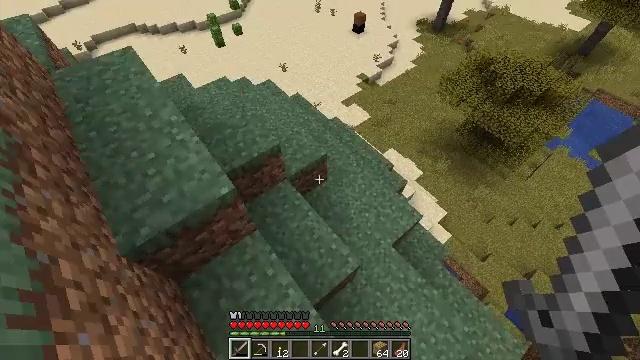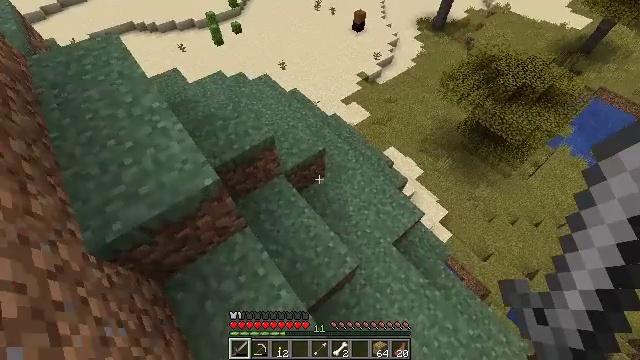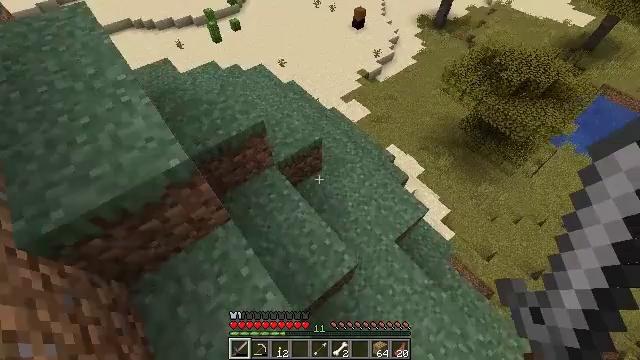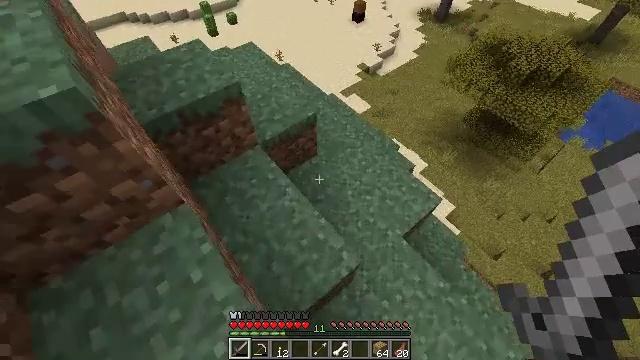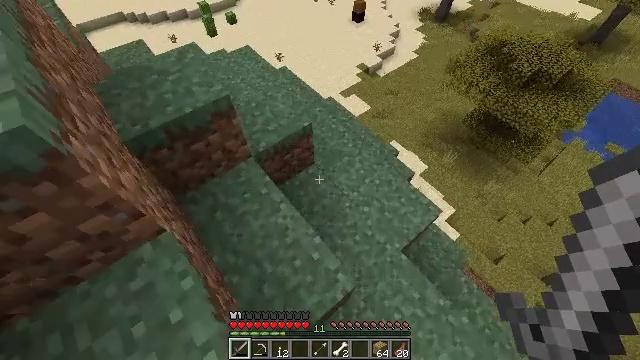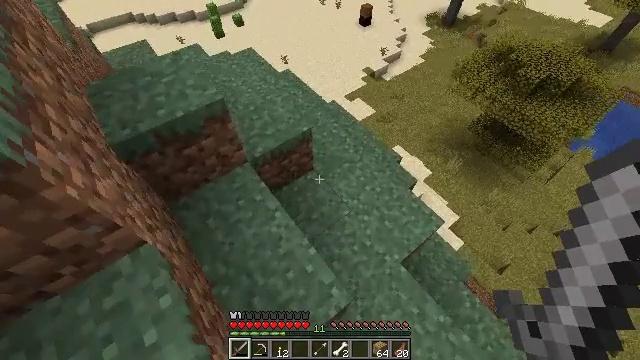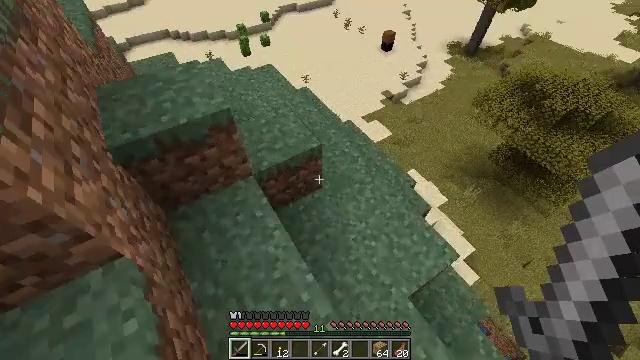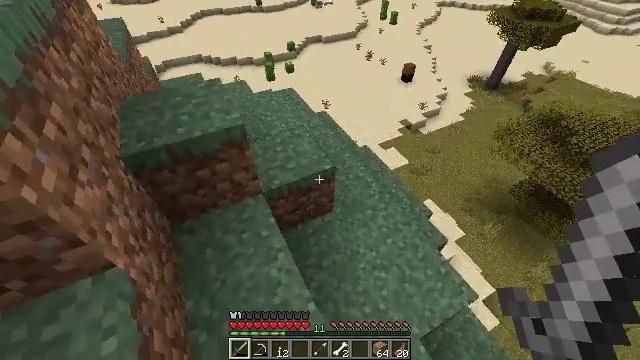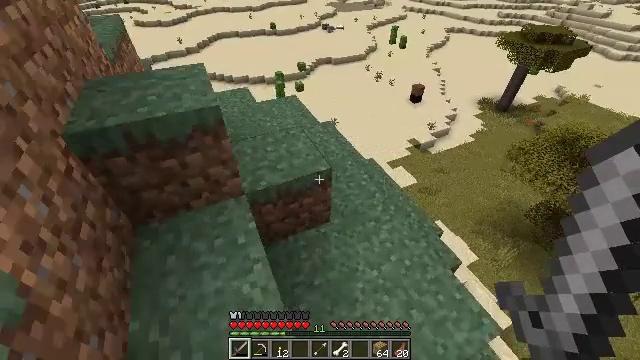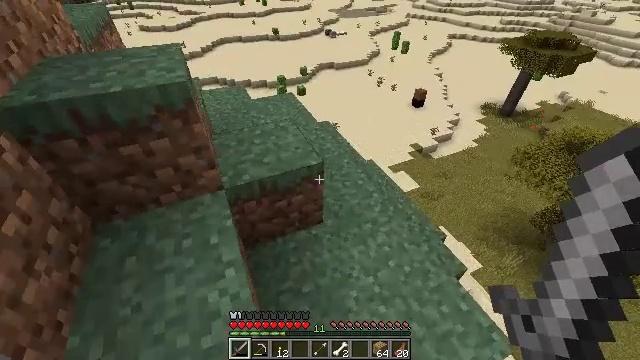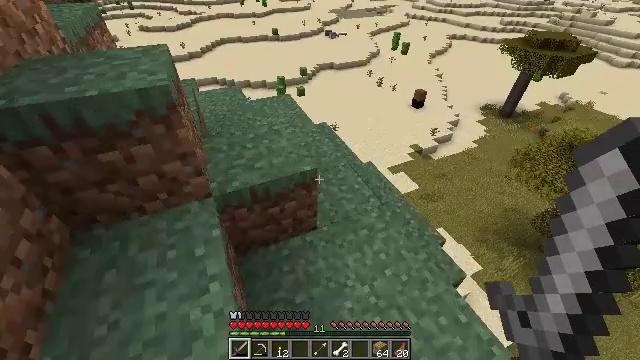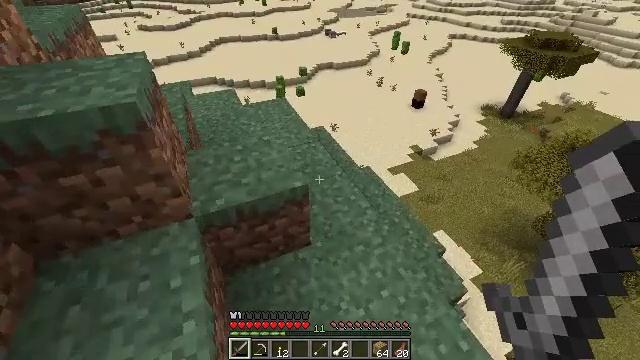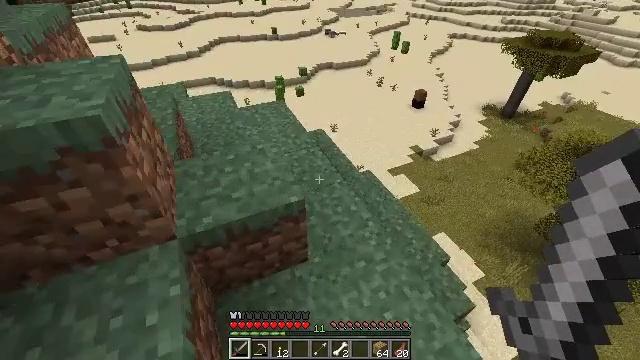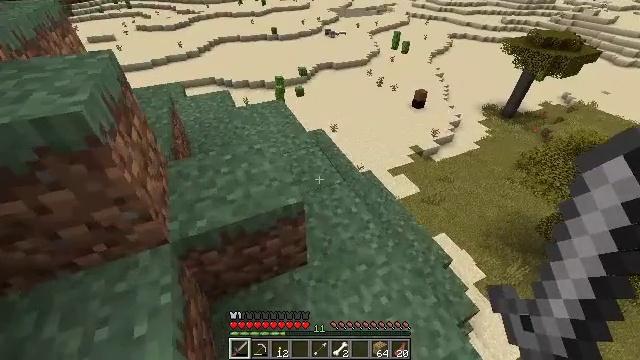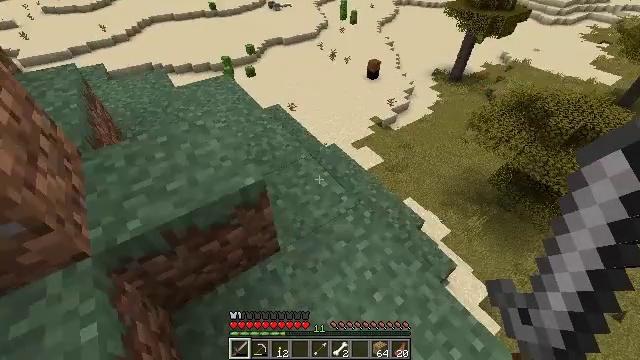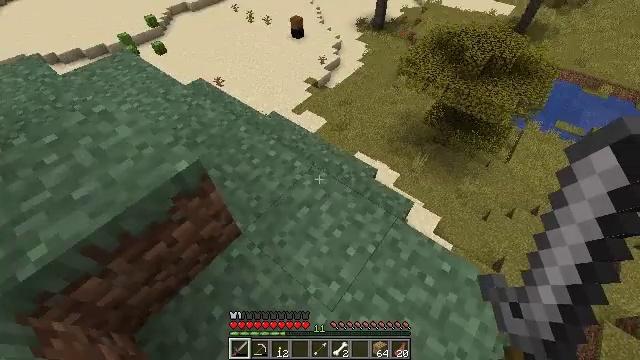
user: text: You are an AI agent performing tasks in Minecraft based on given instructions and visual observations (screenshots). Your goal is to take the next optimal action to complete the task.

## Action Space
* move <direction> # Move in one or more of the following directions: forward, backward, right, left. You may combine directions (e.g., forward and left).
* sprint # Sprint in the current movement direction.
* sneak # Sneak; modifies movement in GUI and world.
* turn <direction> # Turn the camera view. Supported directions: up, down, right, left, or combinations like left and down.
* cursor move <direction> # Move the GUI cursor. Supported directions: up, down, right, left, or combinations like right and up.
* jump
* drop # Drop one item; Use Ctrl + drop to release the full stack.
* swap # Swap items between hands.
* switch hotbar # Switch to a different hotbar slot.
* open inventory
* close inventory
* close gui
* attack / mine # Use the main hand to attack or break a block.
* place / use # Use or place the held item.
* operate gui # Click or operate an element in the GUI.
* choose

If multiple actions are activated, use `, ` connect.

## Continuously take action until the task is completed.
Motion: motion action
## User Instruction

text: Prepare cooked mutton using the furnace.
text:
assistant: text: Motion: move forward
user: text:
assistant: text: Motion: move forward
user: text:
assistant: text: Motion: move forward
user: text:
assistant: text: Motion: move forward
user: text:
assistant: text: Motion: move forward and move right, turn left
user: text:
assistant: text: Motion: move forward and move right, turn left and up
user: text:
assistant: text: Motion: move forward and move right, turn left and up
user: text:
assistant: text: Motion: move forward and move right, turn left and up
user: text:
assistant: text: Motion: move forward, turn up
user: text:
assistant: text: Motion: move forward
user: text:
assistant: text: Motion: move forward
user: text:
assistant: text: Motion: move forward
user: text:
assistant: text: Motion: move forward
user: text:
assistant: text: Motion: move forward and move right, turn right and down
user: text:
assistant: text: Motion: move forward and move right, turn right and down
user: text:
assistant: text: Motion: move forward and move right, turn right and down
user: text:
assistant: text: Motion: move forward and move right, turn left
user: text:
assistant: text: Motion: turn left and up
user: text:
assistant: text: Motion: turn left and up
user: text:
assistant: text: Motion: no_op
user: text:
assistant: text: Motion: no_op
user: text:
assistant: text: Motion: no_op
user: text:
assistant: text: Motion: move forward
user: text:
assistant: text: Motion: move forward
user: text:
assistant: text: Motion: move forward
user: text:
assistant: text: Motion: move forward
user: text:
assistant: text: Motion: move forward, turn down
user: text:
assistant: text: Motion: move forward, turn left and down
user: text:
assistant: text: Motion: move forward, turn left and down
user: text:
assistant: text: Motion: move forward, turn left and down